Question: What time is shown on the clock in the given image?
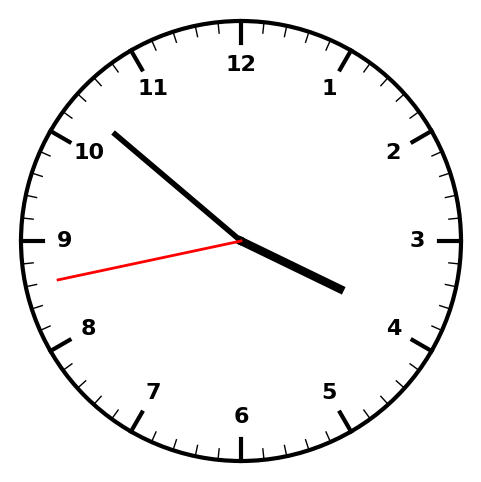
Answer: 03:51:43